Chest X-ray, AP view. Patient: 56 years old, sex F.
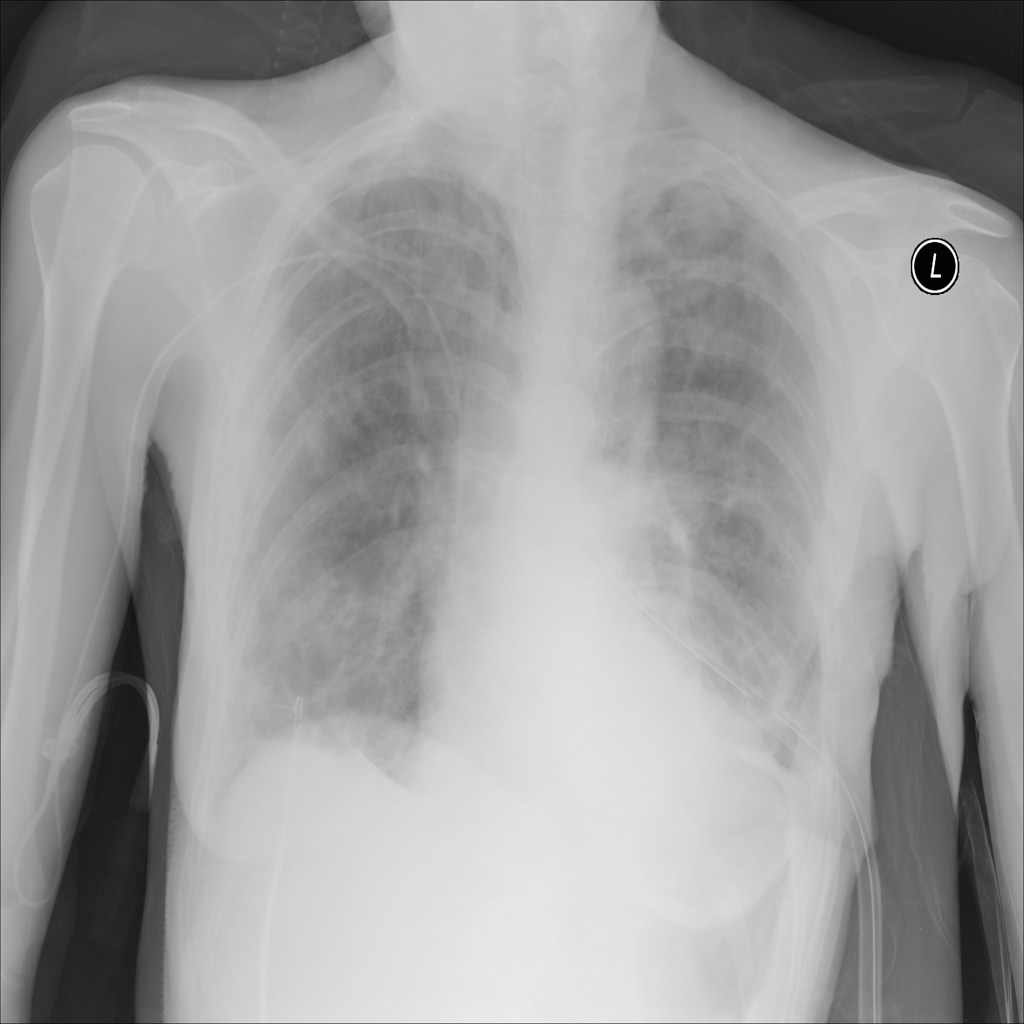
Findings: Fibrosis, Infiltration, Pneumothorax